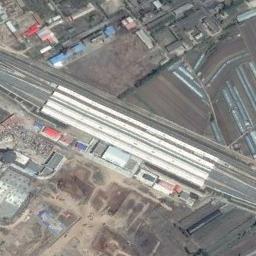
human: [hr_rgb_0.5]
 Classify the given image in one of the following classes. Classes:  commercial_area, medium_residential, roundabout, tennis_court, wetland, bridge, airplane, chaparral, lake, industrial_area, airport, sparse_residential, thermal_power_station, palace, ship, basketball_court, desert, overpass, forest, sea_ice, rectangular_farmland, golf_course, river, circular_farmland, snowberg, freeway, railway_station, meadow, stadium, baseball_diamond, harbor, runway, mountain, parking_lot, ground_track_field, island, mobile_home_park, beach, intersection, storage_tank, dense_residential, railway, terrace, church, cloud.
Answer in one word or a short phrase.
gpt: railway_station